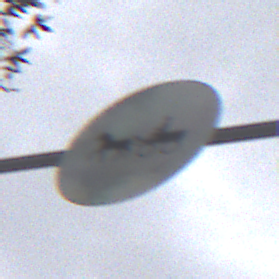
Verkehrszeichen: VerbotGespannfuhrwerke
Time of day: Midday
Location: Outdoor (Suburban)
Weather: Overcast
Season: NotSpecified
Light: Natural